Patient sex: M
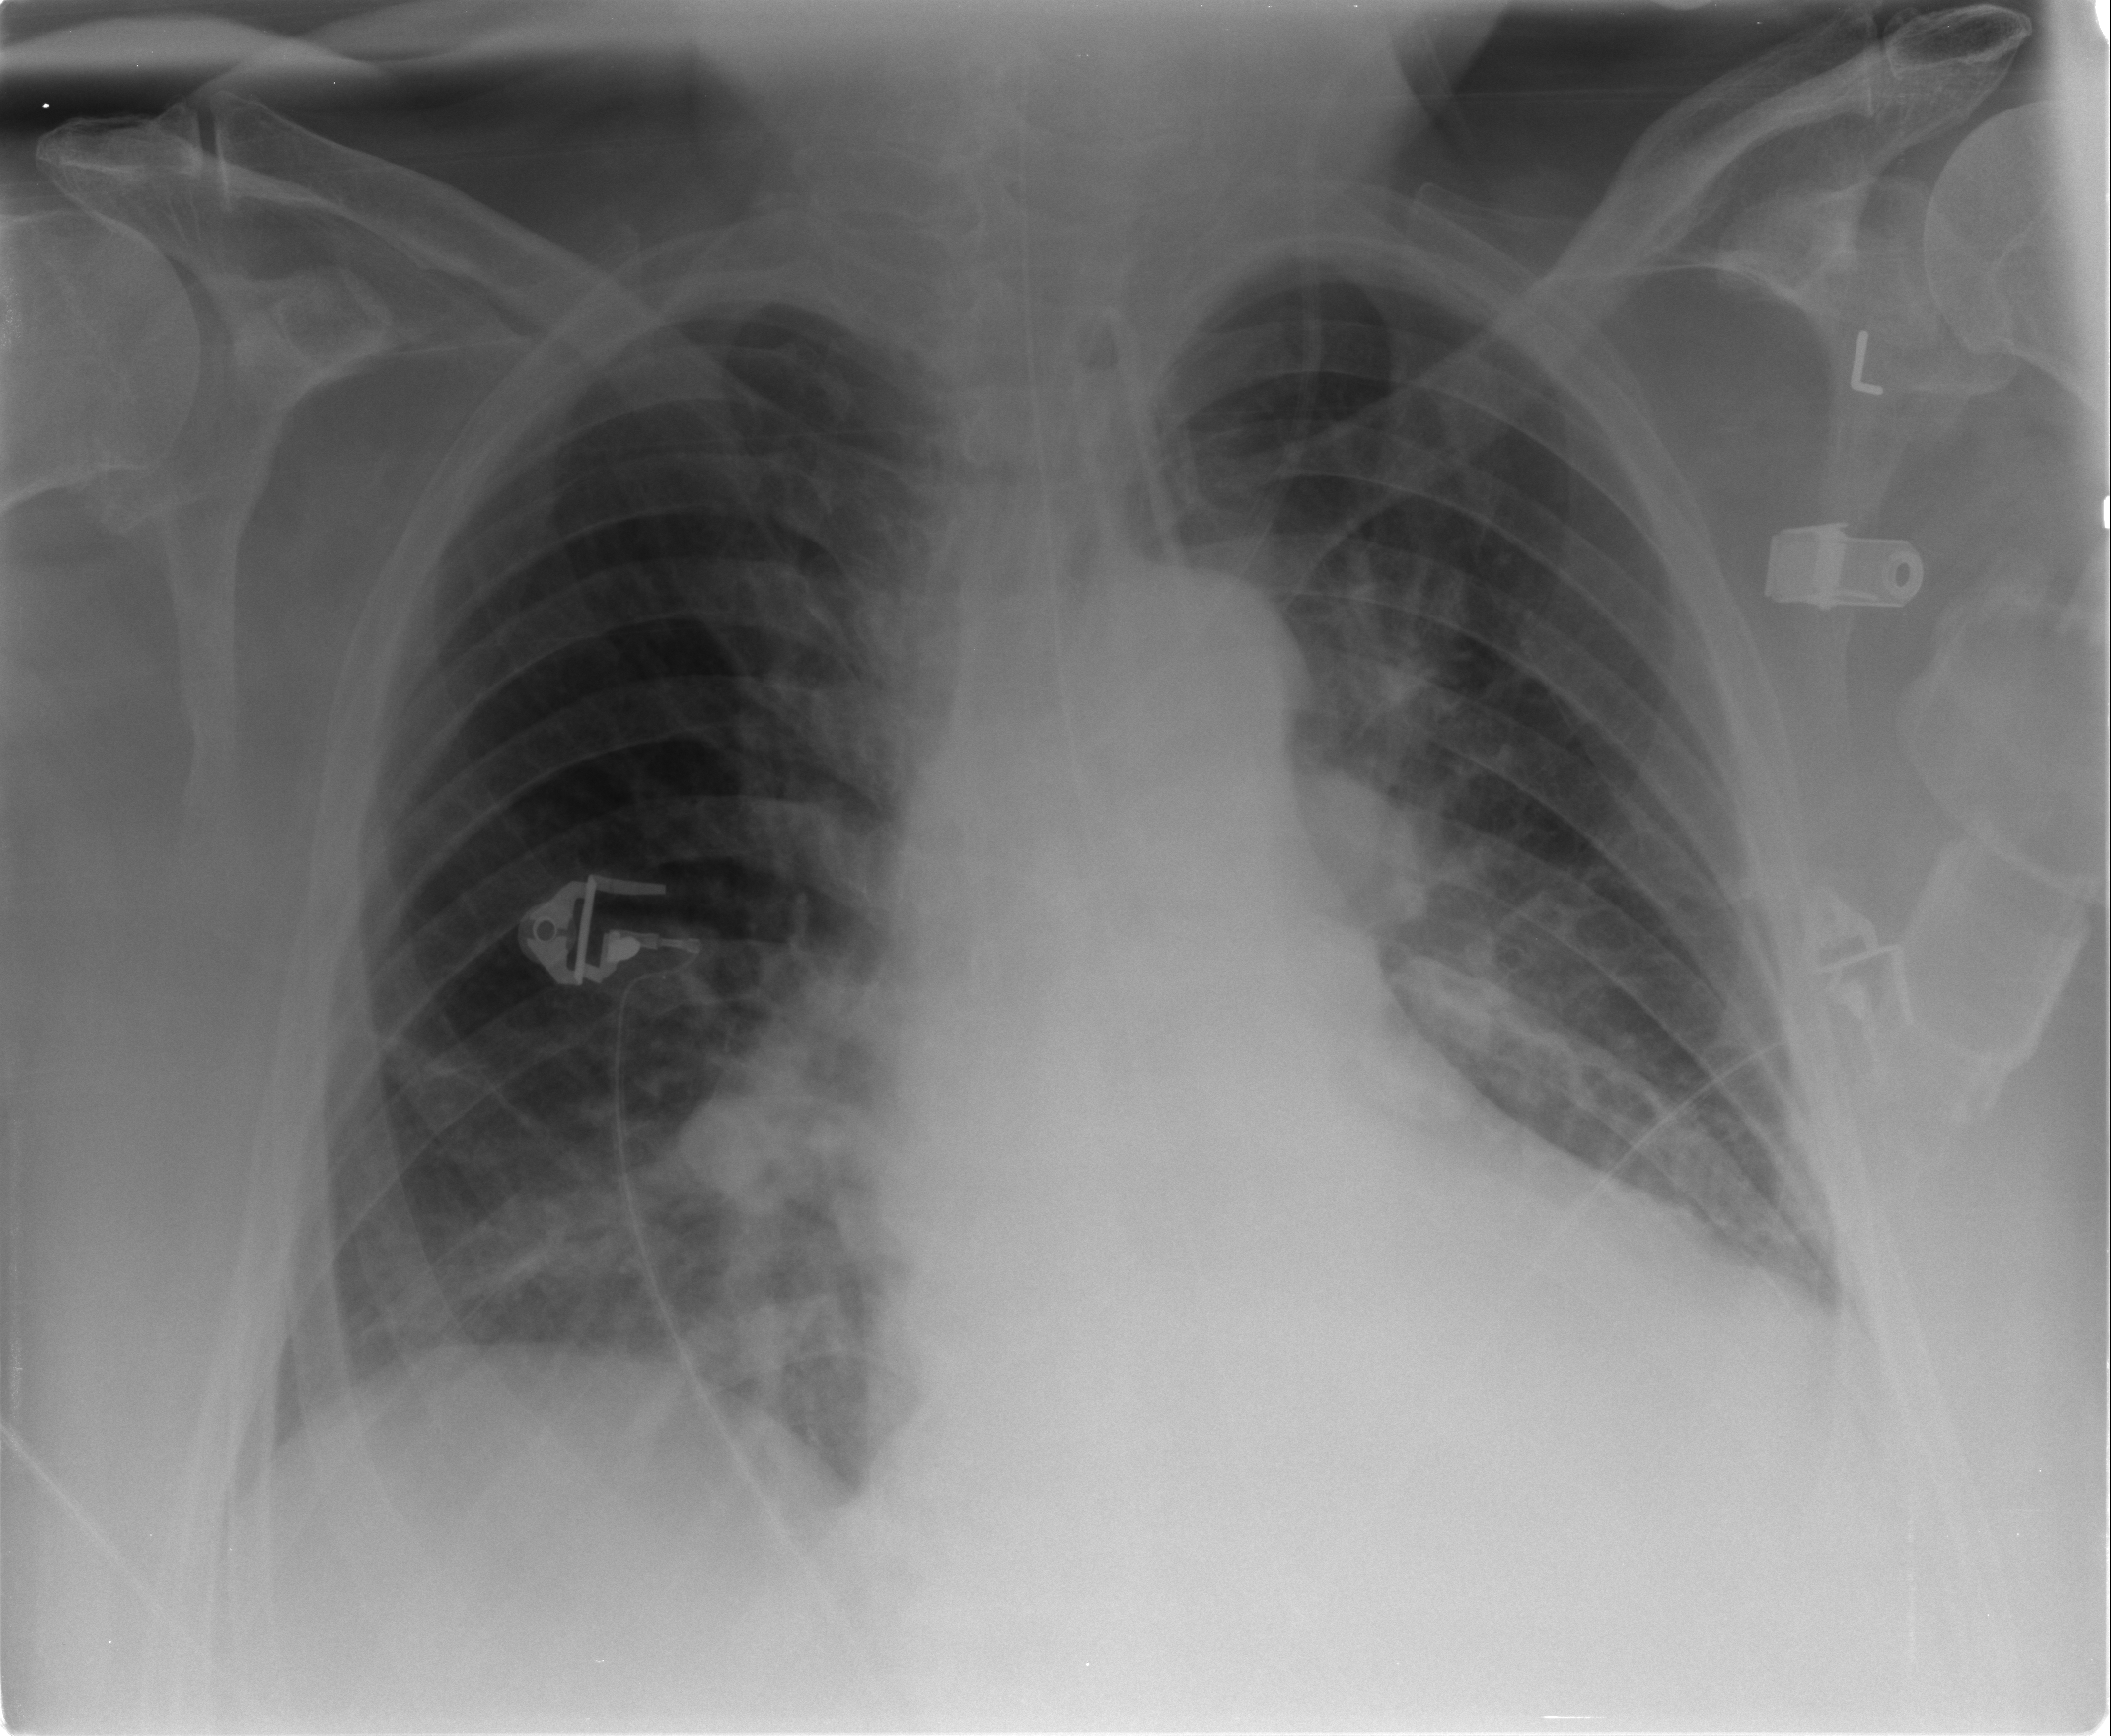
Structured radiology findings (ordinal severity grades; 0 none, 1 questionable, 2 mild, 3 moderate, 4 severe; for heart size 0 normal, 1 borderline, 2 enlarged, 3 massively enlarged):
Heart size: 3
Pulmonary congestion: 3
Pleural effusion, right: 0
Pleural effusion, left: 2
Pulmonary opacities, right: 2
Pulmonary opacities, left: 1
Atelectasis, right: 2
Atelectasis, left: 2